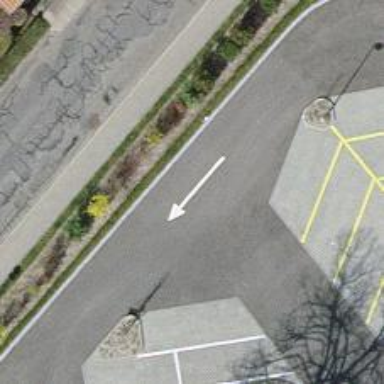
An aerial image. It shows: Parking aisle designated as service road.